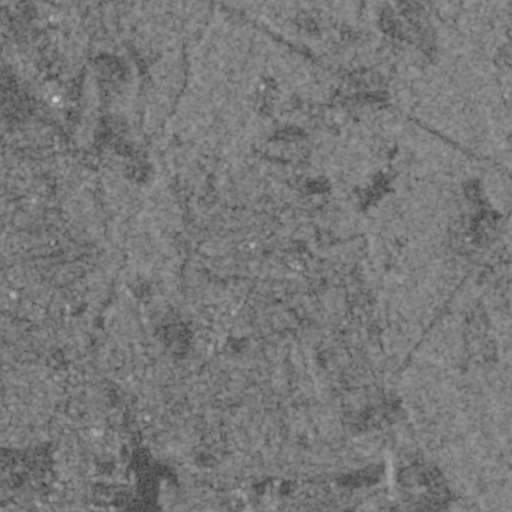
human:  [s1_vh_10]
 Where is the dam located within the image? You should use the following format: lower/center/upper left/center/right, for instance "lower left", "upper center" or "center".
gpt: The dam is located in the upper left of the image.
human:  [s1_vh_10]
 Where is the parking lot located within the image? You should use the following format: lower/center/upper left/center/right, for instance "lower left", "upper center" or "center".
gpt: The parking lot is located in the center of the image.
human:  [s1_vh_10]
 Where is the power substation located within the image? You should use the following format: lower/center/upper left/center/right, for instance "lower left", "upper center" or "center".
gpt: The power substation is located in the lower right of the image.
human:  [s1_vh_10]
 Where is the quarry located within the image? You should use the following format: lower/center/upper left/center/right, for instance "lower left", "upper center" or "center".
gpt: The quarry is located in the lower right of the image.
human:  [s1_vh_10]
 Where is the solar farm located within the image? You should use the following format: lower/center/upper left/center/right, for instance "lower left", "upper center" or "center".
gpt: The solar farm is located in the lower right of the image.
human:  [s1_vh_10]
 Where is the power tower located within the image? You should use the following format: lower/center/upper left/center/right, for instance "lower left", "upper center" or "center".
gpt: There is no power tower in the image.

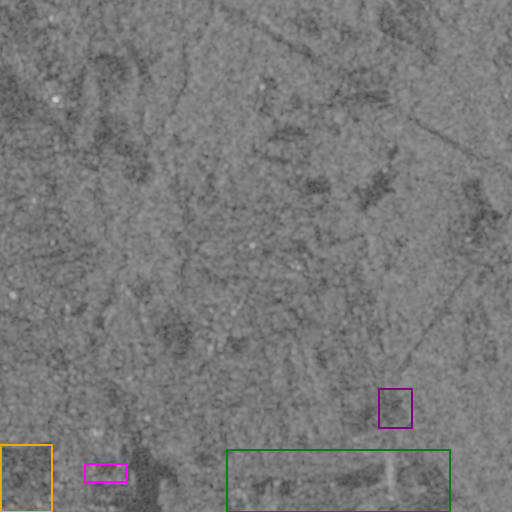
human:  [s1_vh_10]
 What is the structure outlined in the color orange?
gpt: The structure outlined in orange is a park.
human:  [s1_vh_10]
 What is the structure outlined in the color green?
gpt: The structure outlined in green is a quarry.
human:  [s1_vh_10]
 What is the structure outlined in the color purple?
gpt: The structure outlined in purple is a solar farm.
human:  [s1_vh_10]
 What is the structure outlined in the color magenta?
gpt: The structure outlined in magenta is a building.
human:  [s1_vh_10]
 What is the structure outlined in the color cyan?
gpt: There is no cyan outline.